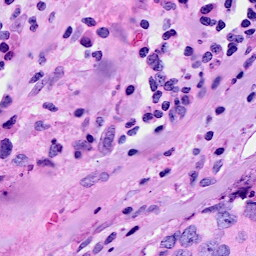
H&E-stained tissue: Breast